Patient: sex F, age 48
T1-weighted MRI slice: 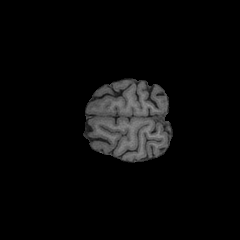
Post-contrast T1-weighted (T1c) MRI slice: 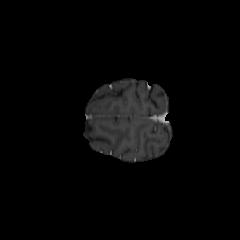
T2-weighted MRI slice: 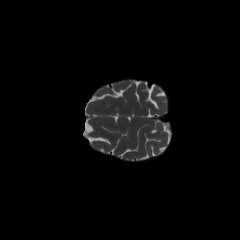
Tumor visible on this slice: no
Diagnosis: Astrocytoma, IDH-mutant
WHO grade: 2